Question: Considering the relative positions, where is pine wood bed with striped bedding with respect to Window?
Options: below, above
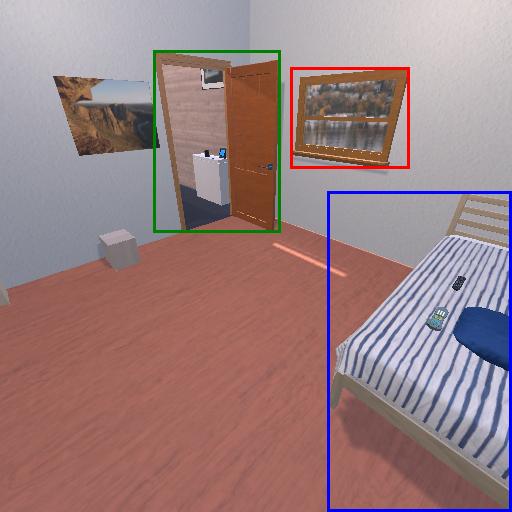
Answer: below